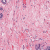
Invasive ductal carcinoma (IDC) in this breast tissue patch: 0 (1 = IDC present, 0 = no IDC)